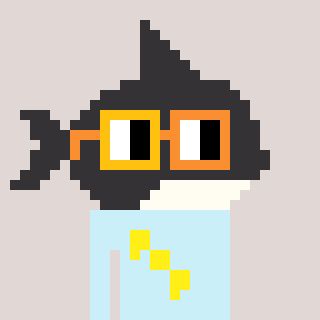
a pixel art character with square yellow and orange glasses, a orca-shaped head and a cold-colored body on a warm background